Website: apple-inc
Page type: customer-info-address
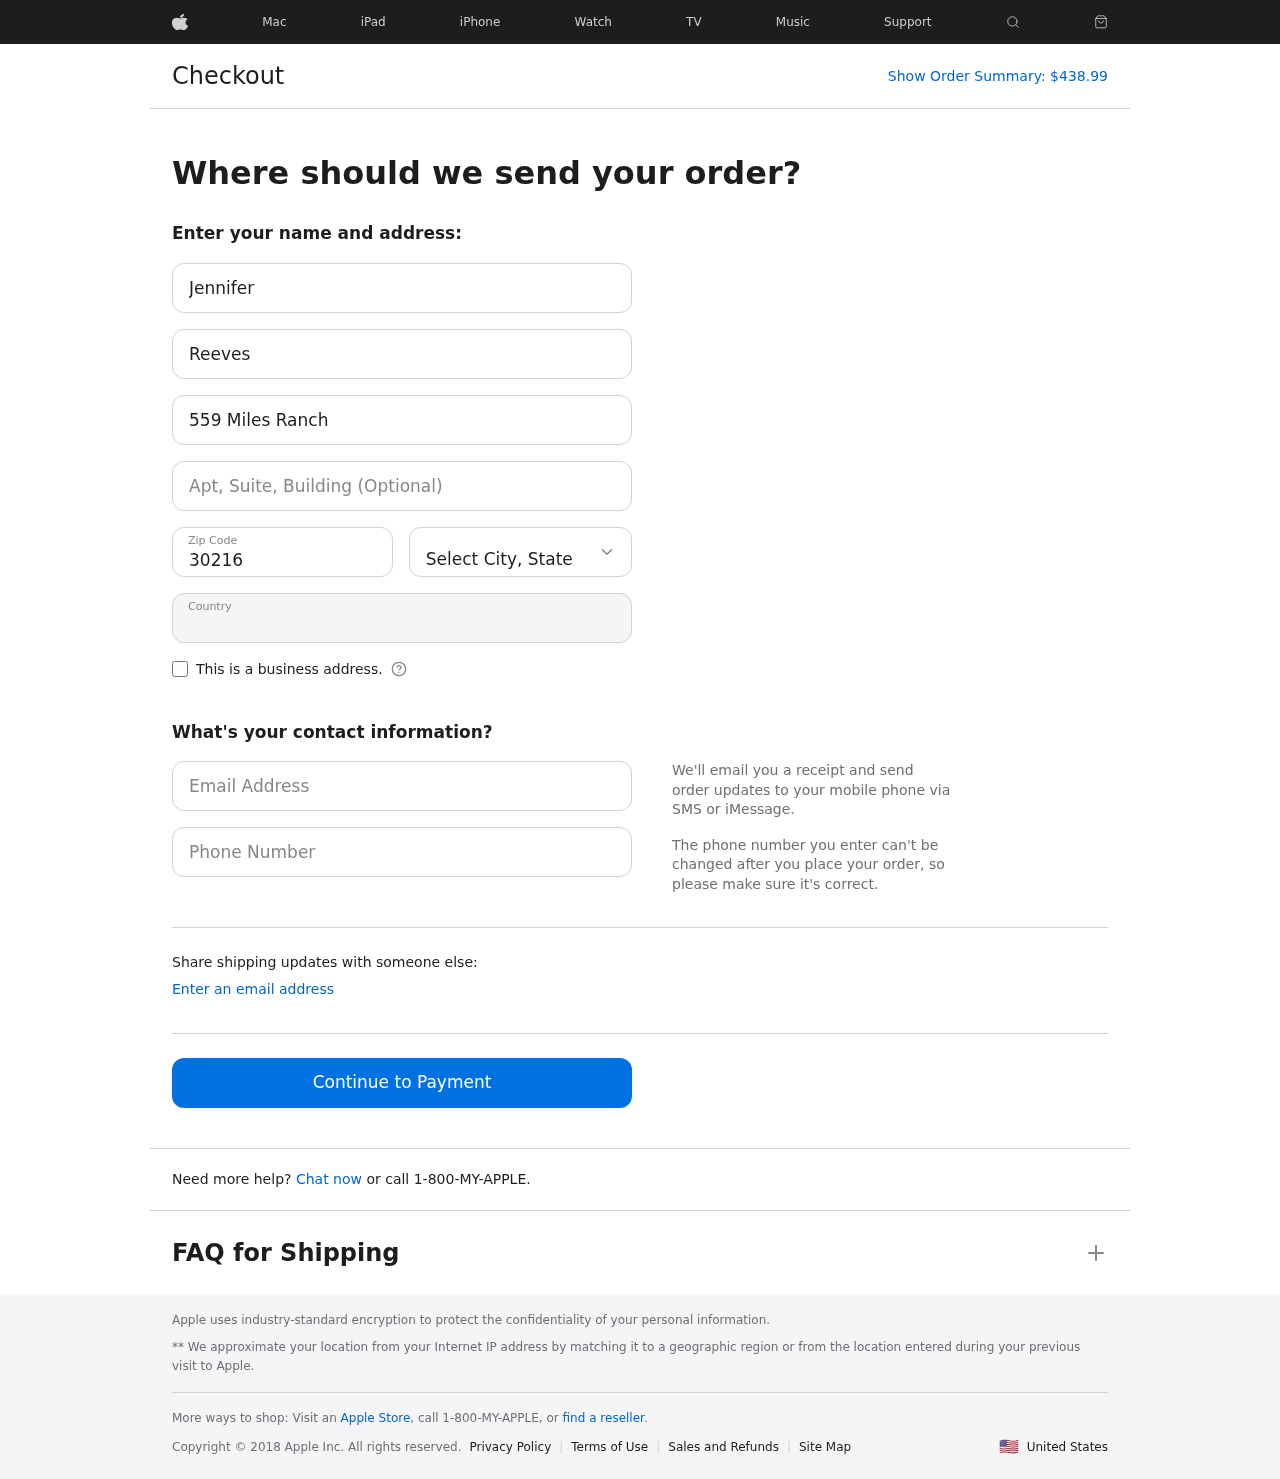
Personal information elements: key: PII_CITY_STATE
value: Port John, NC
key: PII_COUNTRY
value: United States
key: PII_EMAIL
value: jennifer_reeves@hotmail.com
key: PII_FIRSTNAME
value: Jennifer
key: PII_LASTNAME
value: Reeves
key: PII_PHONE
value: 6437584972
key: PII_POSTCODE
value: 30216
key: PII_STREET
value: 559 Miles Ranch
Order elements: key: ORDER_TOTAL
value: $438.99